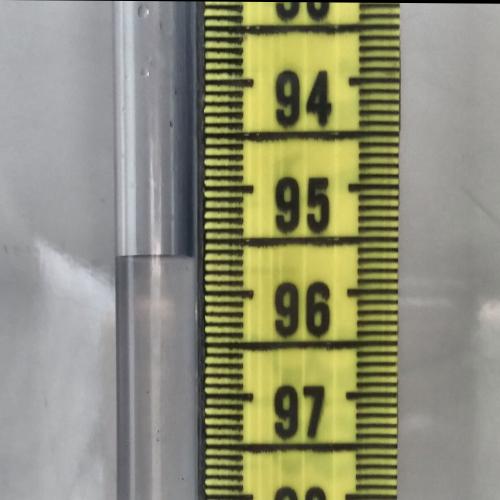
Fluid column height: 95.7 cm